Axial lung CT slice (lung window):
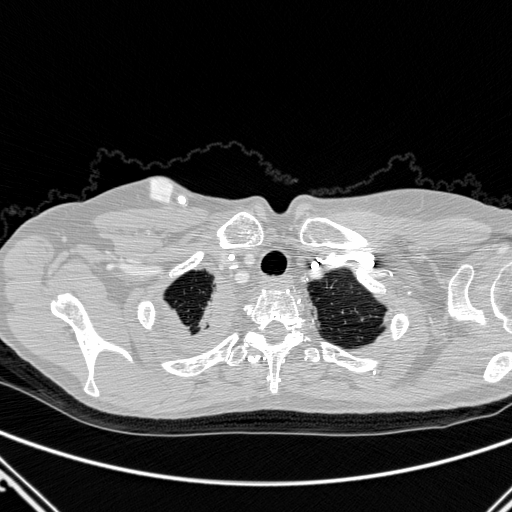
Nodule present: yes
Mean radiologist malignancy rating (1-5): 2.333